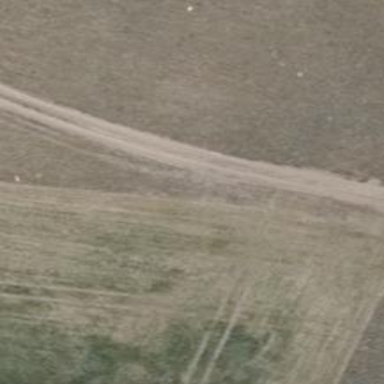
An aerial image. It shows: Sandy track with grade5 tracktype.